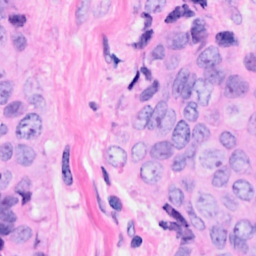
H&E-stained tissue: Breast